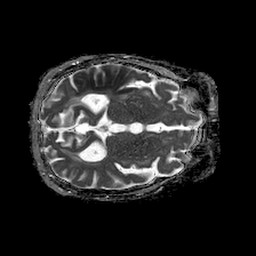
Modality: ADC
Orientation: axial
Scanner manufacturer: philips
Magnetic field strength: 1.5 T
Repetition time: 4.6 s
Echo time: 0.08631 s